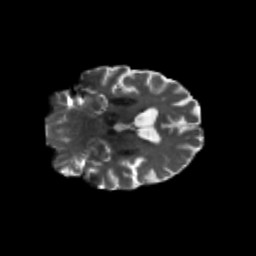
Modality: T2w
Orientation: coronal
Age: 75
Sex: male
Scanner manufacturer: siemens
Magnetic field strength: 3 T
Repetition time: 4.71 s
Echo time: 0.0906 s